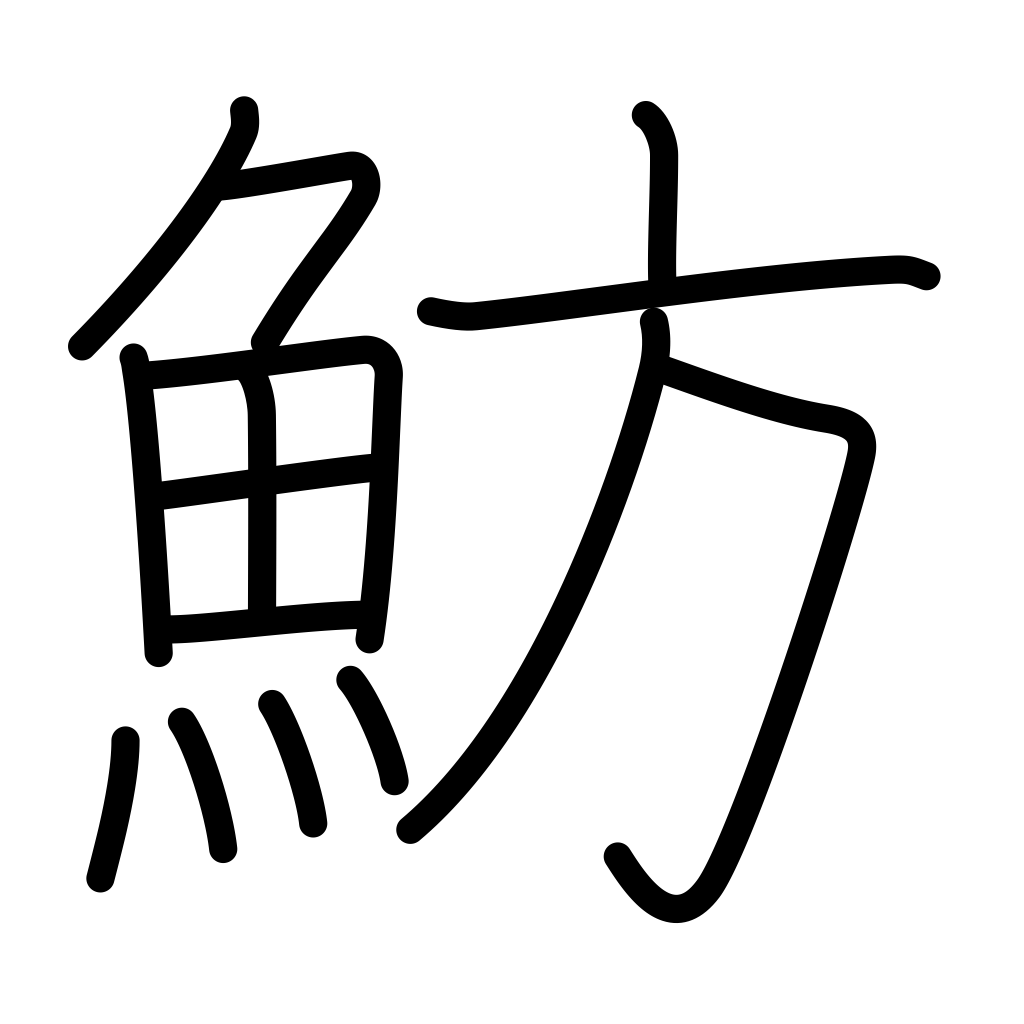
Meaning: type of sea bream